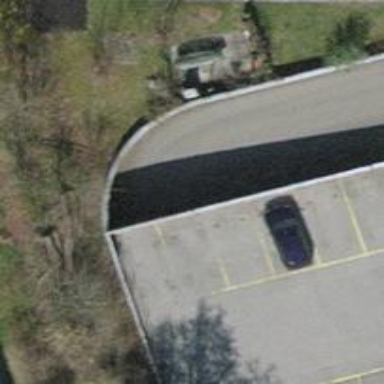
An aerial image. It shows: Parking entrance.